【题型】选择题　【知识点】函数　【难度】easy
函数$y=\log_{\frac{1}{2}}(|x|-1)$的图象可以是（ ）

\noindent A.

B.

C.

D.

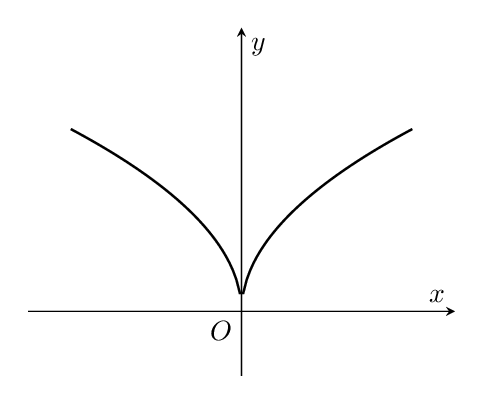
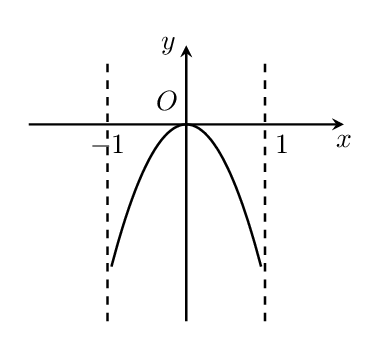
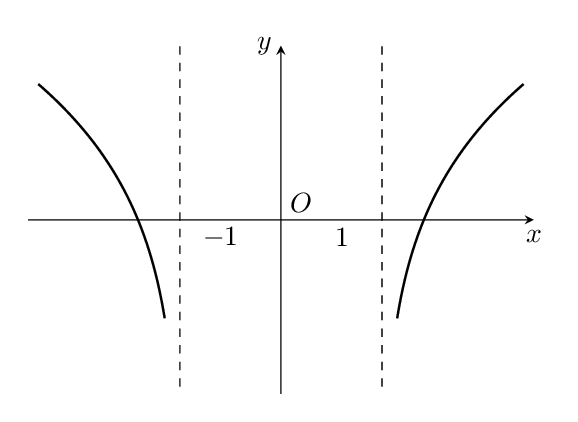
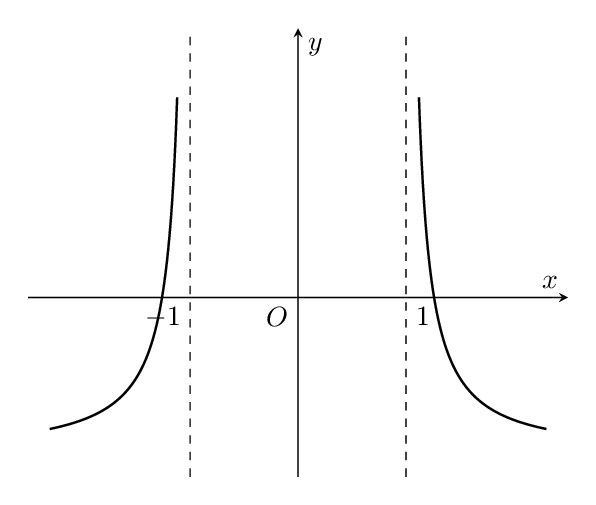
【解答】
\noindent \textbf{【答案】D}

\noindent \textbf{【解析】}令$f(x)=\log_{\frac{1}{2}}(|x|-1)$，由$|x|-1>0\Rightarrow |x|>1\Rightarrow x>1$或$x<-1$，

\noindent 所以$f(x)$的定义域为$(-\infty,-1)\cup(1,+\infty)$，故可以排除AB选项，

\noindent 令$x=4$有$f(4)=\log_{\frac{1}{2}}(|4|-1)=\log_{\frac{1}{2}}3<0$，故C错误，D正确.故选：D.